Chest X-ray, AP view. Patient: 45 years old, sex M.
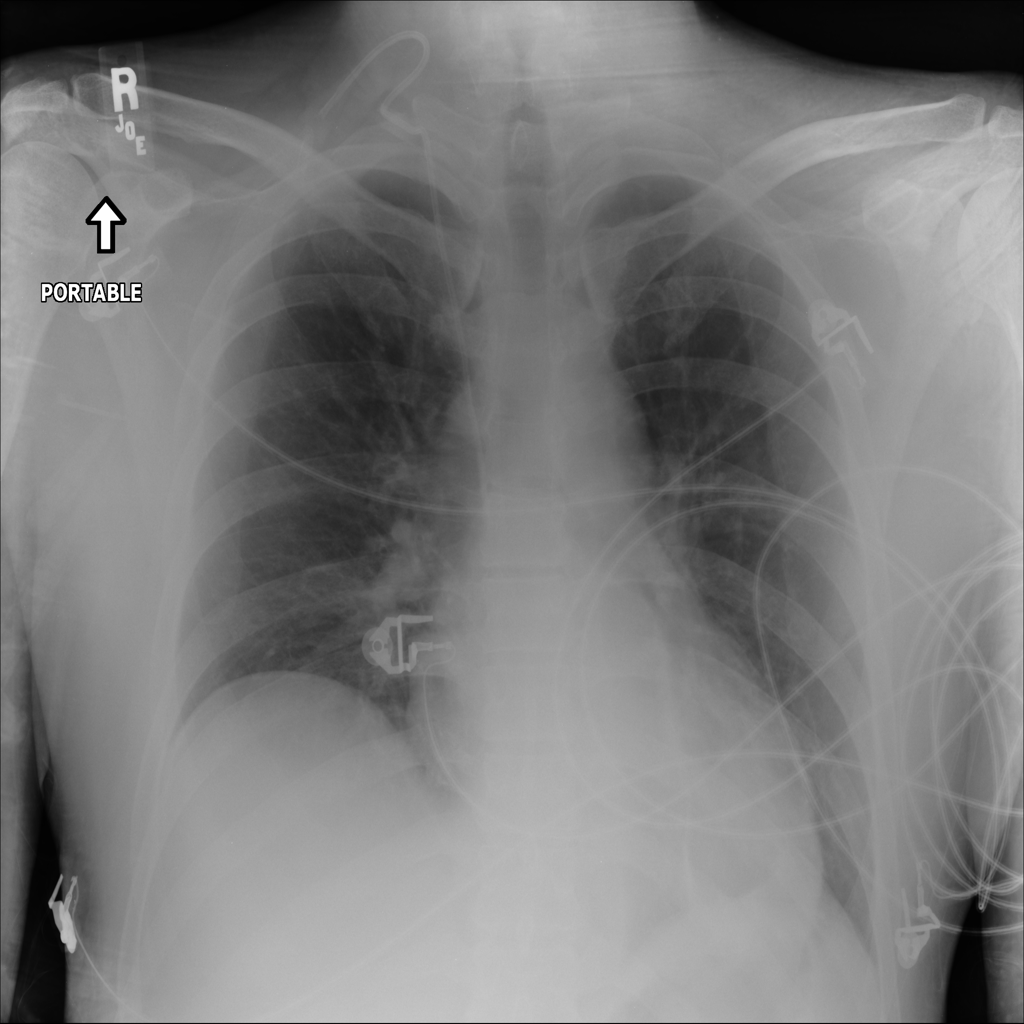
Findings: No Finding